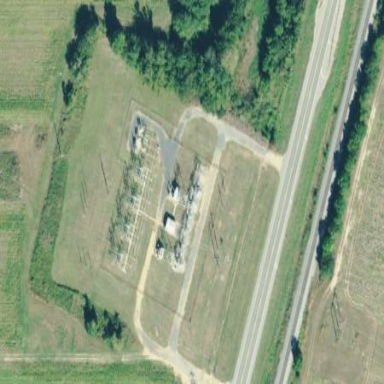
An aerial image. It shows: There is distribution substation enclosed by fence.